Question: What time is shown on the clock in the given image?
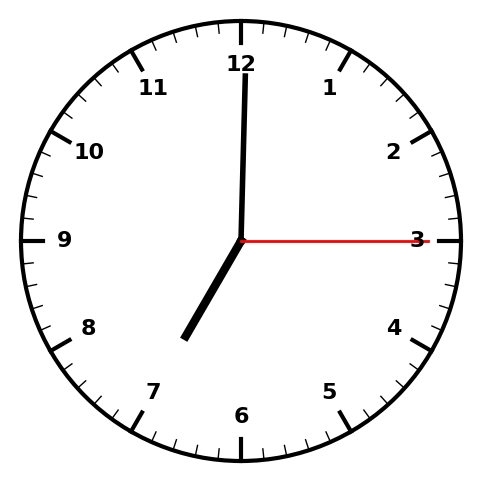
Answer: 07:00:15